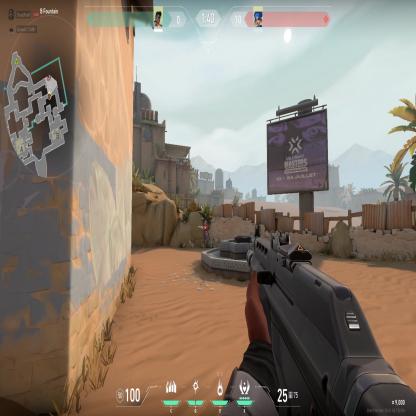
Label: enemy